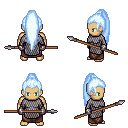
a pixel art fantasy rpg character, male body template, human, tanned skin, chain mail, robe skirt, white cyan extra-long topknot hairstyle, metal gloves, spear, four views (front, back, left, right), 2x2 character sprite sheet, small pixel art, hard edges, no anti-aliasing